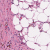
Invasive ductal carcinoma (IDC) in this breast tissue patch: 0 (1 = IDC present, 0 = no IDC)